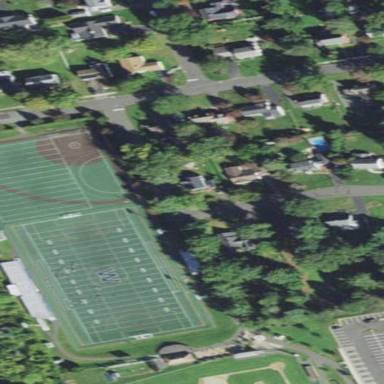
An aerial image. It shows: American football pitch with grass surface.